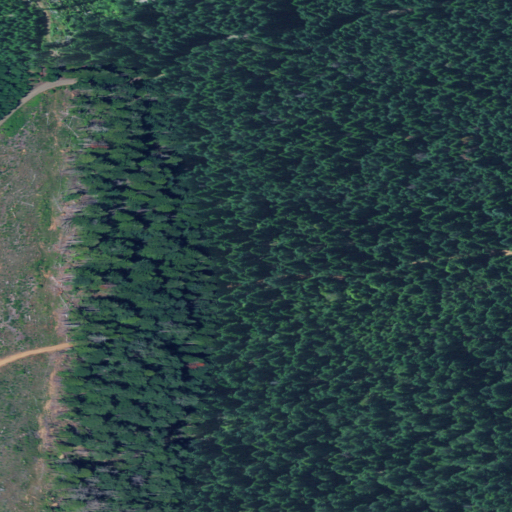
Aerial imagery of ridge(s) in Oregon named Sugar Pine Ridge containing evergreen forest, open development, and shrub